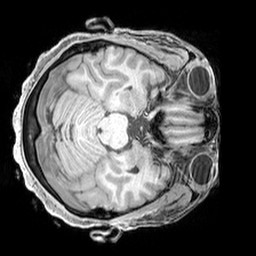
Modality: T1w
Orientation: axial
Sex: female
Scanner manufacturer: siemens
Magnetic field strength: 3 T
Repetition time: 2.3 s
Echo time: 0.00226 s